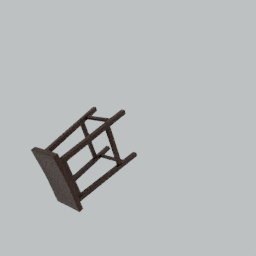
Label: furniture